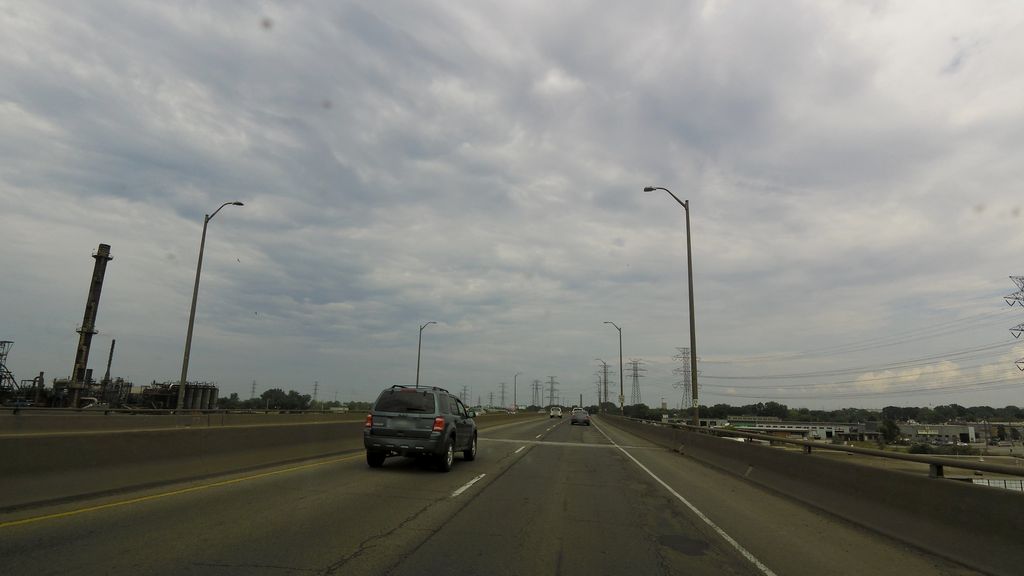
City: hamilton